Field crop: tomato
Growth stage: 2
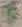
Species: solanum